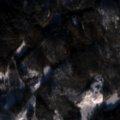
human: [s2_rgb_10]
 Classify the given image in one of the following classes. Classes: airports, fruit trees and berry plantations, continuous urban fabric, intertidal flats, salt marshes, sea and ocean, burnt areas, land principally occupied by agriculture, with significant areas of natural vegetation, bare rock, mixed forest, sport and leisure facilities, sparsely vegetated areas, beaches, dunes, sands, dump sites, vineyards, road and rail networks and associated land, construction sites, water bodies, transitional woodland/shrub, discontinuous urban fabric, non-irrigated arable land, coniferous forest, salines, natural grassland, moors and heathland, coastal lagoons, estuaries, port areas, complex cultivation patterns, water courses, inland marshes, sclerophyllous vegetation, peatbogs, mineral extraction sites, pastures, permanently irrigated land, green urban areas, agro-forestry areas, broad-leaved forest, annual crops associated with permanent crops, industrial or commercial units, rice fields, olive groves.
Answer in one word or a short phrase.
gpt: coniferous forest, mixed forest, transitional woodland/shrub